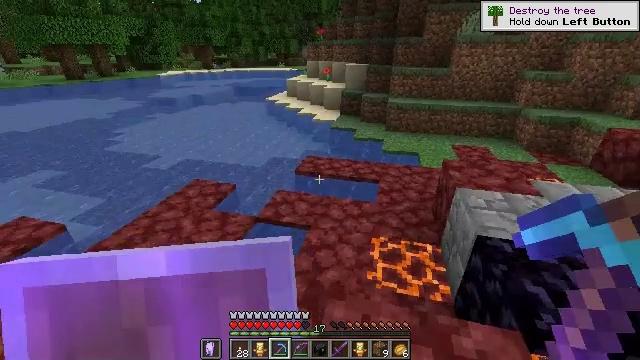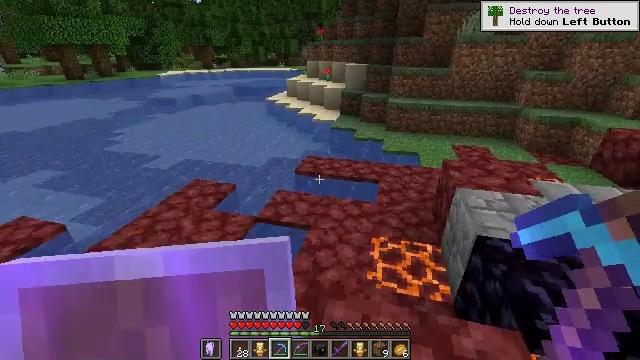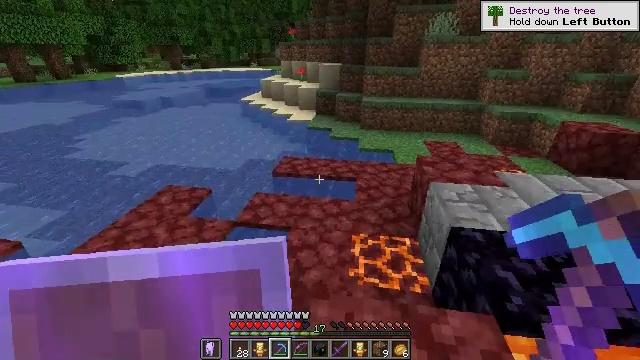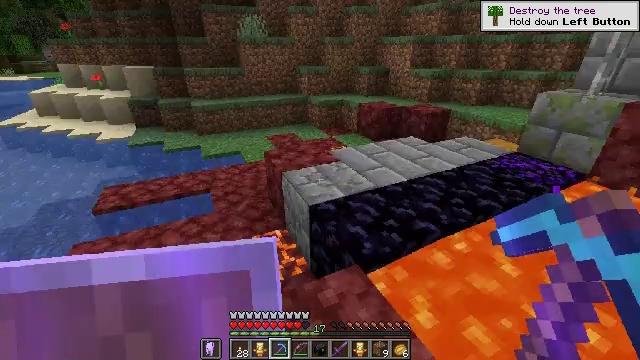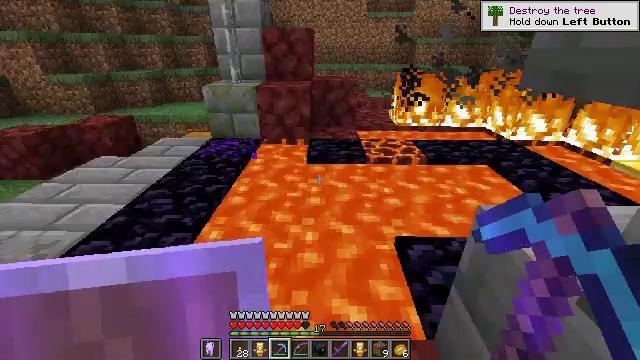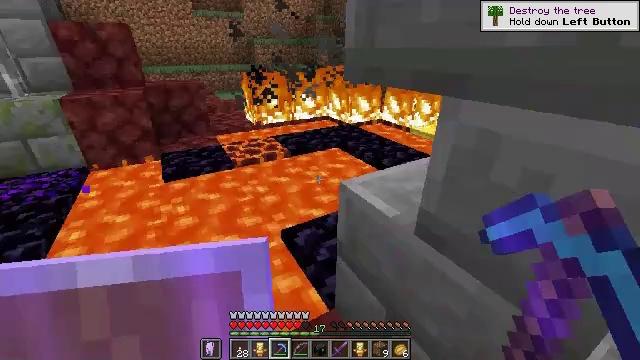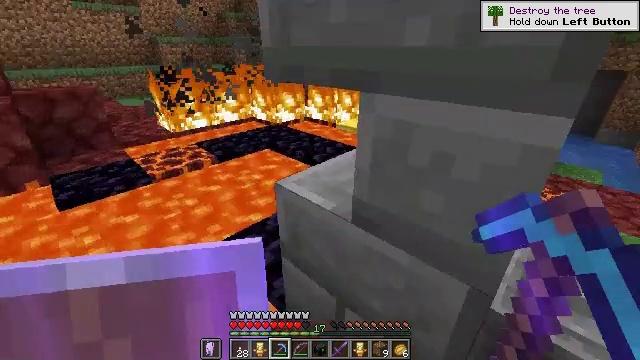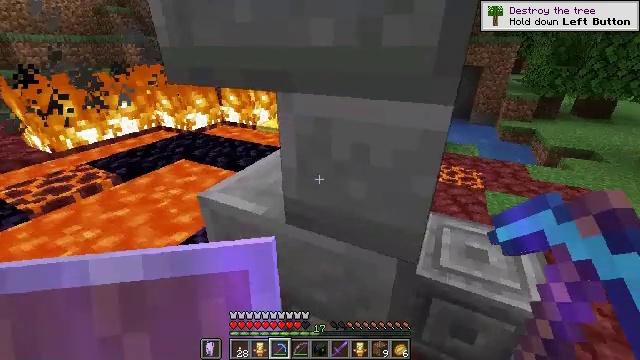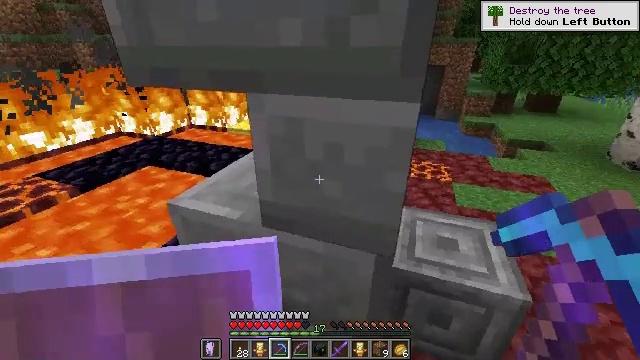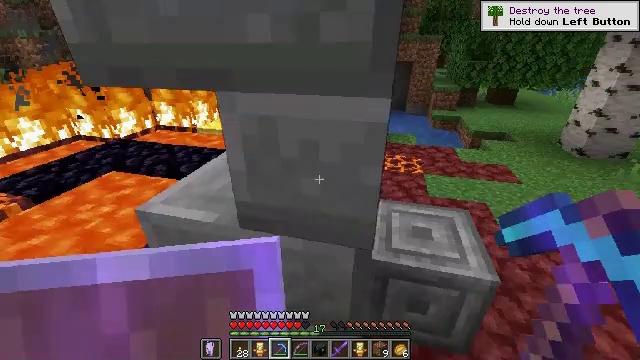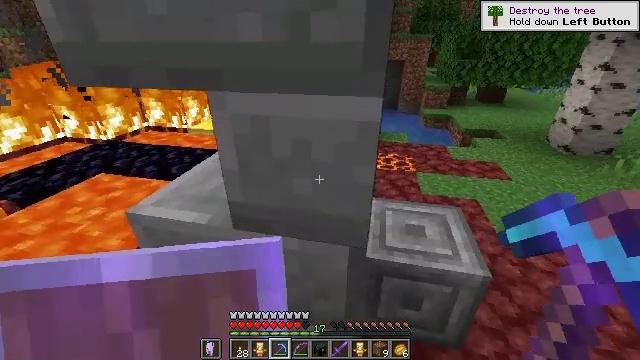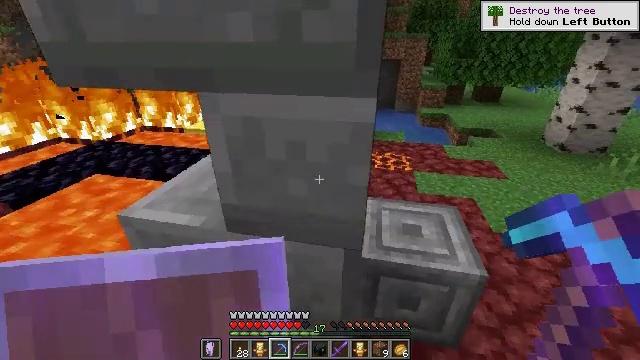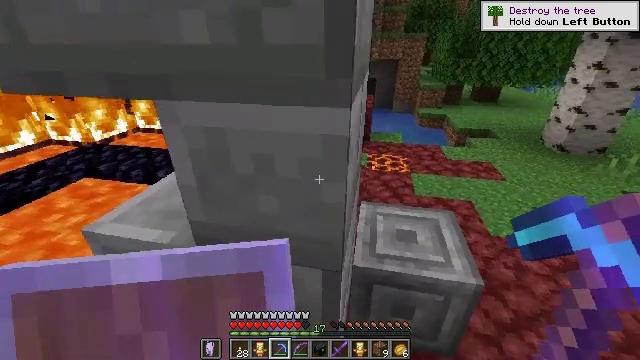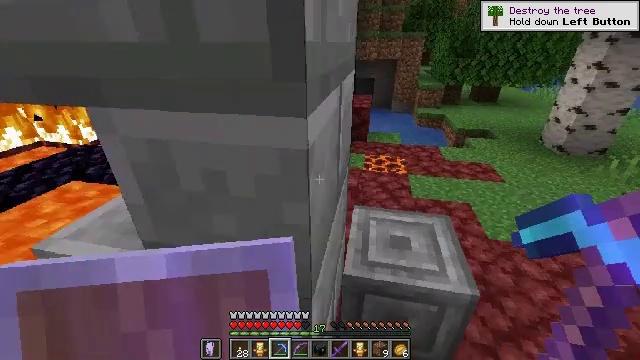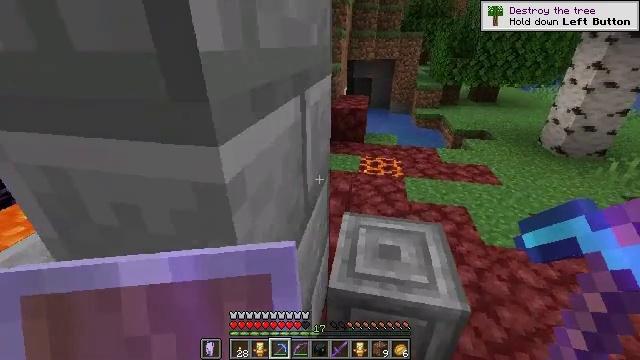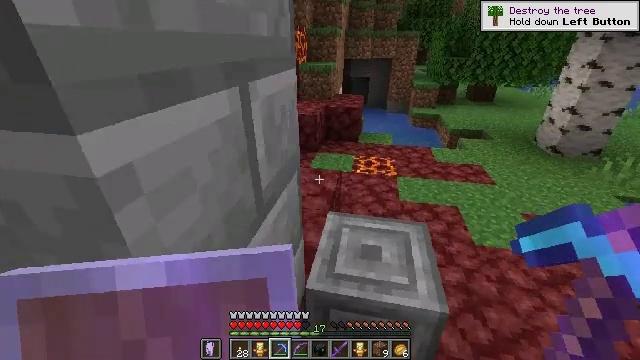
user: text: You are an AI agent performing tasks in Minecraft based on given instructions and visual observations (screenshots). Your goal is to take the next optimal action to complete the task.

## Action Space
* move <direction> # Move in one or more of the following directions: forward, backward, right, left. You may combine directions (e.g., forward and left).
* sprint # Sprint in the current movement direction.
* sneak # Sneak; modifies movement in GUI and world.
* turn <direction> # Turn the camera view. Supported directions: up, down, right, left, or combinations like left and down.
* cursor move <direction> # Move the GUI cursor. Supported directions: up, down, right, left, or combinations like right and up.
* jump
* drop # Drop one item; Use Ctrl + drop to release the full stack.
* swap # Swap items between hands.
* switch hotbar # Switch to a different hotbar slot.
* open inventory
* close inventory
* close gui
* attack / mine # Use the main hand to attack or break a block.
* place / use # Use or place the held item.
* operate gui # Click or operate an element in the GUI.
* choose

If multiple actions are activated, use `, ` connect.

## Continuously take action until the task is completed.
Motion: motion action
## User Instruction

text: Remove the fire source.
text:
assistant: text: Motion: no_op
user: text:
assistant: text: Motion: turn right
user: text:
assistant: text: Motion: turn right
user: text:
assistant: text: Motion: turn right
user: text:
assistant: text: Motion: turn right
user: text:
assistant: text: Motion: turn right
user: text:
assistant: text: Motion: turn right
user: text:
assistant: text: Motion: turn right
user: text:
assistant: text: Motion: turn right
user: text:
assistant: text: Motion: turn right
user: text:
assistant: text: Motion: move forward and move right
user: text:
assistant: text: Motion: move forward and move right
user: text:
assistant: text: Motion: move forward and move right
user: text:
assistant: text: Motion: move forward and move right
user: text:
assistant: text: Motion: move forward and move right
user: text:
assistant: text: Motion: move forward and move right
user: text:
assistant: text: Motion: move forward and move right
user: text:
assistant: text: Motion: move forward and move right
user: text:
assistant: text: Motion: move forward and move right
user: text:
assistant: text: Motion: move forward and move right
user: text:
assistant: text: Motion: move forward and move right
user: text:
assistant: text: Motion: move forward and move right
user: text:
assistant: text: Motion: move forward and move right
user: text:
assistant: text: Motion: move forward and move right, turn left
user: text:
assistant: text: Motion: move forward and move right, turn left
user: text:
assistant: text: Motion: move forward and move right, turn left
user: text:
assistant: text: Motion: move forward and move right, turn left and up
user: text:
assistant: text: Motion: move forward and move right, turn left and up
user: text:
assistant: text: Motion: move forward and move right, turn left and up
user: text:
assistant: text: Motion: move forward and move right, turn left and up